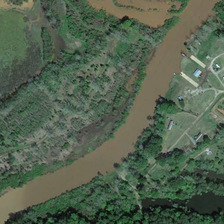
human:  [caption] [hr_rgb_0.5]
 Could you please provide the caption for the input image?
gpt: many green trees are in two sides of a yellow river .

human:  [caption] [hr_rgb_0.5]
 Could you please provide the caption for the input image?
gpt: many green trees are in two sides of a yellow river .

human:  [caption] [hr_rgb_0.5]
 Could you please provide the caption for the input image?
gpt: many green trees are in two sides of a yellow river .

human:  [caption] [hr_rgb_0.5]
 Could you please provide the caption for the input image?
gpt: many green trees are in two sides of a yellow river .

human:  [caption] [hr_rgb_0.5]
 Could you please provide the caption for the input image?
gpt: many green trees are in two sides of a yellow river .